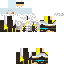
A male human skin with pale skin, wearing brown long hair dressed in a blue hoodie and black pants, featuring a closed mouth.